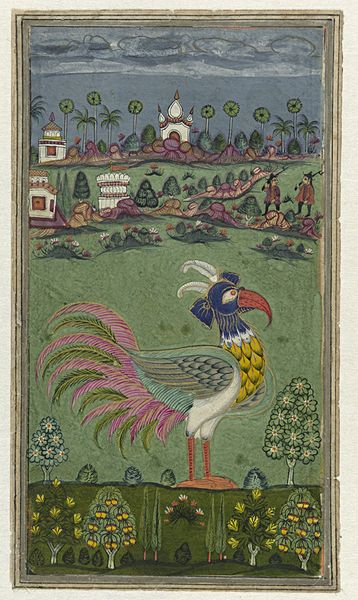
Titel: Mythologische vogel
Standort: Amsterdam
Institution: Rijksmuseum
Schlagwörter: gemälde, vogel, bäume, grün, landschaft, menschen, bunt, blüten, wiese, malerei, federn, häuser, bauern, früchte, garten, papier, lila, naiv, paradies, buch, türme, illustration, pfau, fasan, jäger, palmen, hahn, indien, miniatur, phantasie, fantasie, persien, fabeltier, indisch, liks, fantasievogel